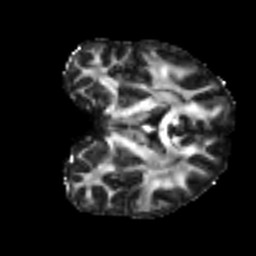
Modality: FA
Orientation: coronal
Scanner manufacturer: siemens
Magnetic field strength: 3 T
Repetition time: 4 s
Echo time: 0.0594 s